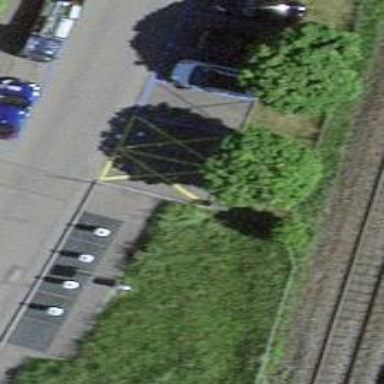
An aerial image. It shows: Car-sharing service available at this location.